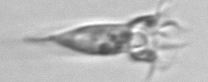
Label: Tintinnina